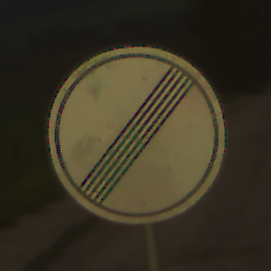
Verkehrszeichen: EndeSaemtlicherBegrenzungen
Umgebung: Outdoor, RoadRail
Tageszeit: MorningAfternoon
Wetter: Clear
Licht: Natural
Jahreszeit: NotSpecified
Kontrast: HighContrast